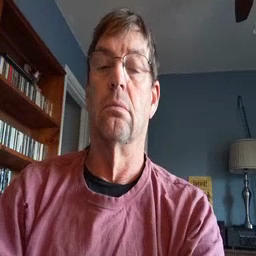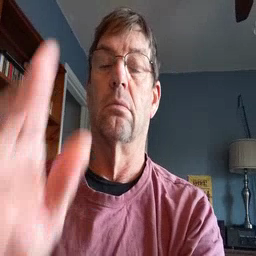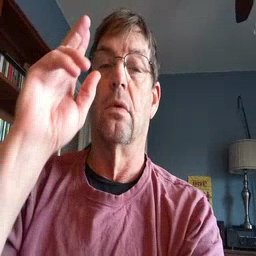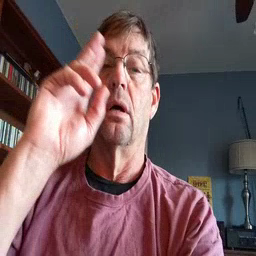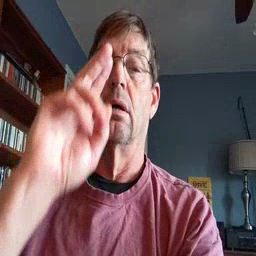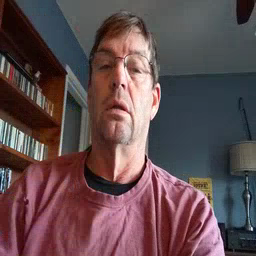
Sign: uncle